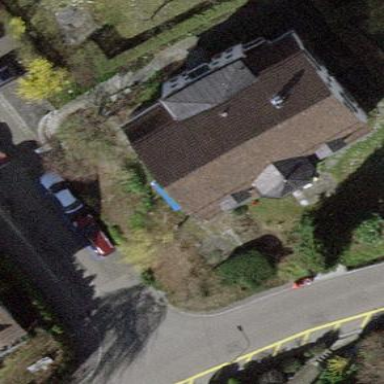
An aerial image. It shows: Building with gabled roof.